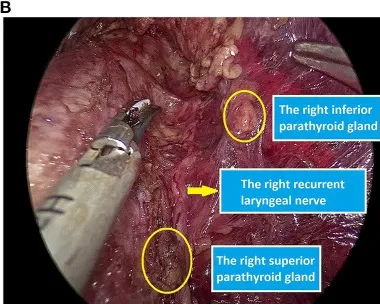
Intraoperative images. (B) Preservation of the recurrent laryngeal nerve and parathyroid glands.
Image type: radiology (ct)